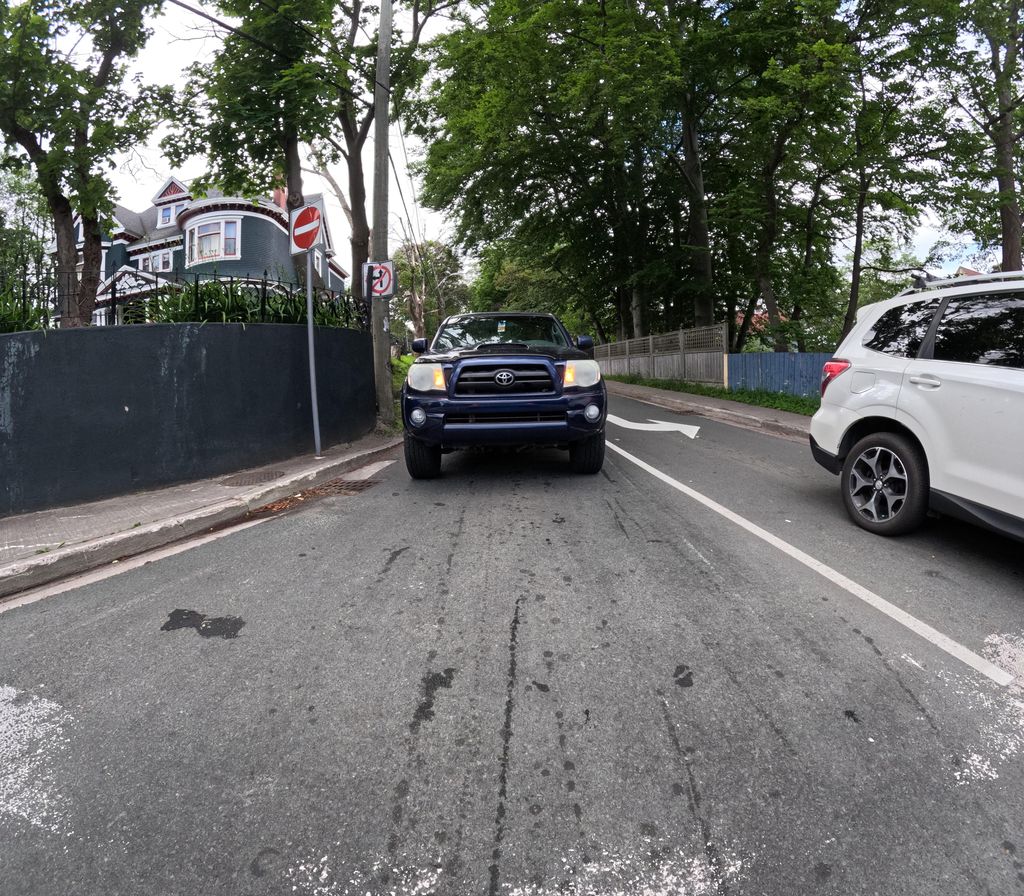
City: st_johns